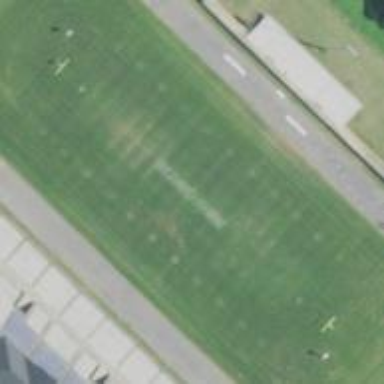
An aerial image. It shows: Grass pitch designated for American football.